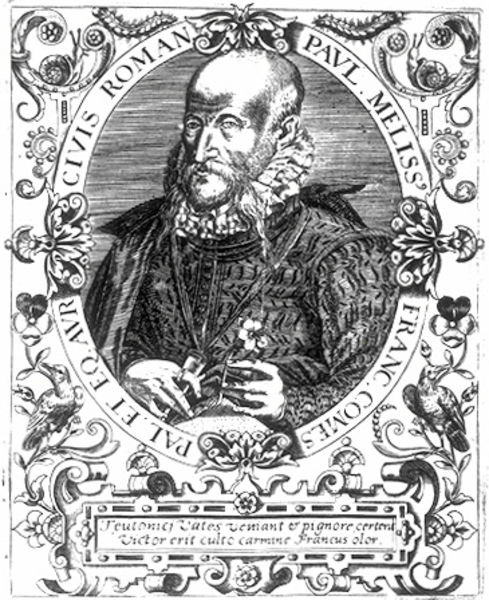
Titel: Bildnis des Paul Schede
Künstler: Matthaeus (d.Ä.) Becker
Institution: (Seriendruck)
Schlagwörter: blätter, hand, kopf, mann, schatten, vogel, blume, blumen, finger, grau, licht, mund, nase, profil, schwarz, stirn, weiss, zeichnung, blick, blüten, muster, ornament, bart, augen, band, falten, gesicht, kragen, rahmen, bildnis, halskrause, hände, portrait, porträt, zweige, gewand, mantel, brustbild, kinn, renaissance, schultern, kreis, oval, rund, ranken, schrift, kette, grafik, graphik, kaiser, könig, tafel, inschrift, glatze, floral, ornamente, verzierung, deutsch, überwurf, schild, medaillon, druck, schwarzweiss, schraffur, schraffuren, stich, text, herrscher, lilie, krause, rom, schnörkel, voluten, wams, adliger, fernglas, emblem, kupferstich, raupe, abbildung, latein, lateinisch, umschrift, schriftband, rollwerk, rüschenkragen, 17. jahrhundert, teutones, ufteilmann, adilger